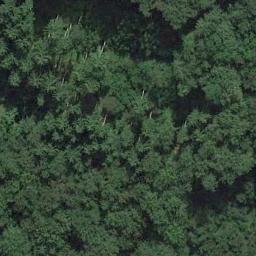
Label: forest